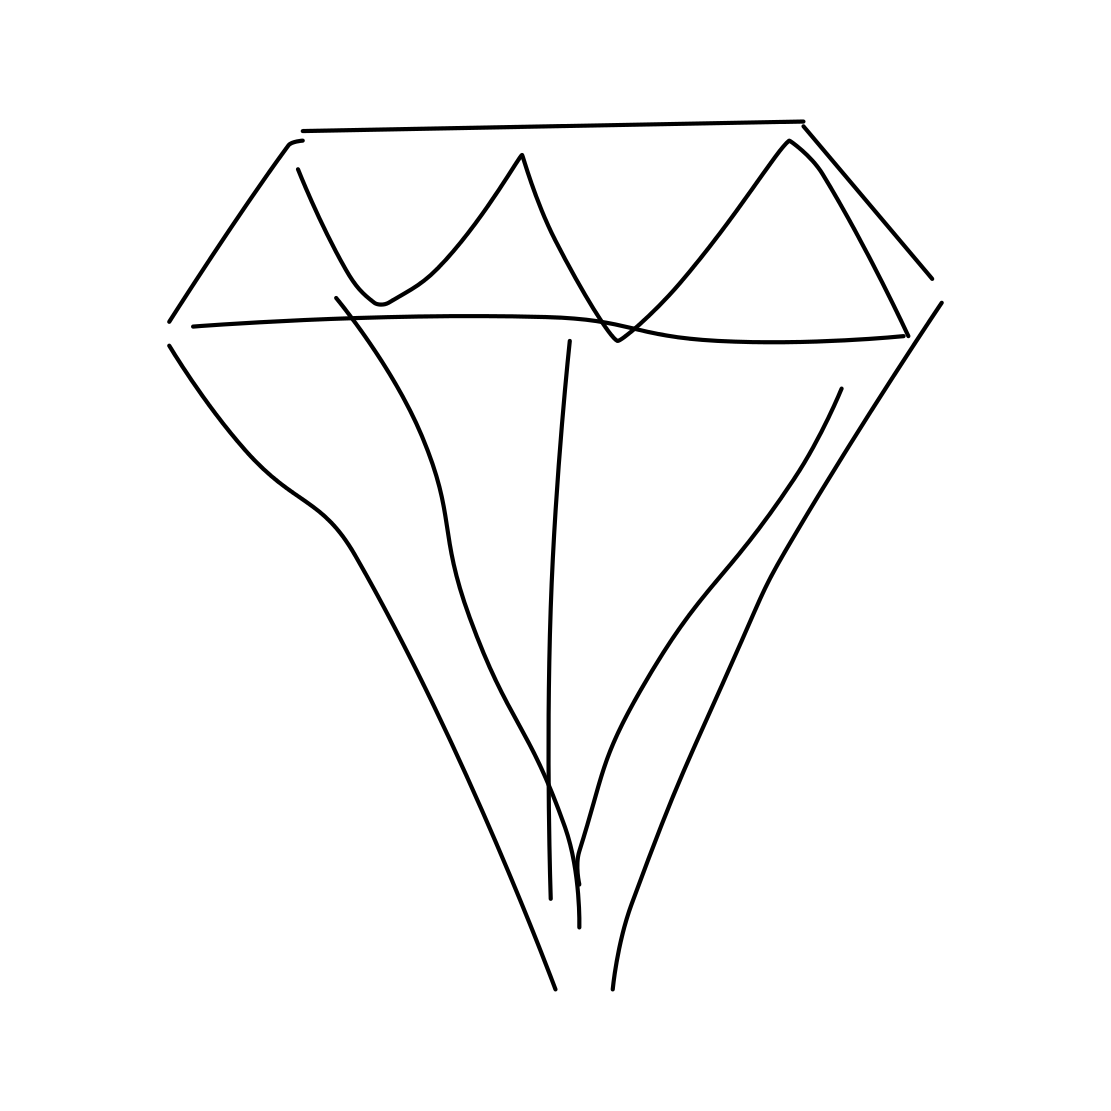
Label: diamond